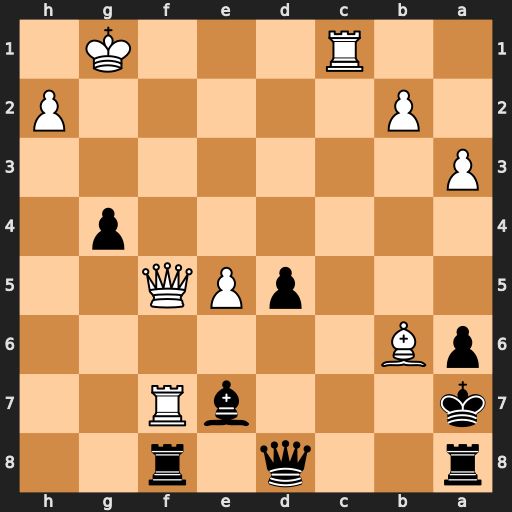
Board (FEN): r2q1r2/k3bR2/pB6/3pPQ2/6p1/P7/1P5P/2R3K1
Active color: b
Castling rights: -
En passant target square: -
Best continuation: Qxb6+ Qf2 Qxf2+